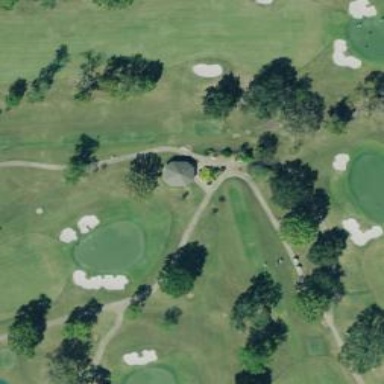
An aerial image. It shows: Path designated for golf carts.